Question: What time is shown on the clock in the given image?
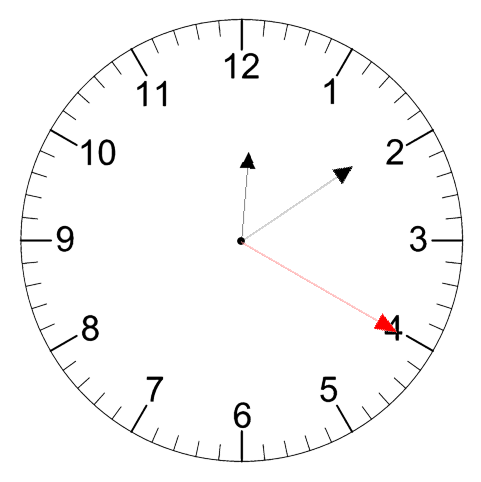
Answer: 12:09:20